Question: I am developing an application which uses google maps api v3 to show markers and infowindows.
Well, I have N markers stored within an array and a global infowindow used to show some information.
The infowindow contents are shown simply by clicking a marker, created in this way:
'''
/* global js stuff */
var g_map = new google.maps.Map(document.getElementById('map-canvas'), mapOptions);
var g_current_popup = new google.maps.InfoWindow({ content: "" });
var g_markers = [];
/* create marker function */
function addMarker(p_infowindow_contents)
{
var l_marker = new google.maps.Marker( all the stuff needed );
google.maps.event.addListener(l_marker, 'click', function()
{
g_current_popup.close(); // if already open, it must be closed and reloaded
g_current_popup.setContent(p_infowindow_contents);
g_current_popup.open(g_map, l_marker);
});
g_markers.push(l_marker);
}
'''
Everything works as expected, except for a little graphical glitch: when the infowindow is appearing, I see the infowindow 'tip' positioned at an unknown location for a tenth of a second, then it disappears and I see the correct infowindow.
Look at this screenshot took just before the tip disappears:

Does anyone experienced something like this?
Could it be some CSS issue?
Thanks
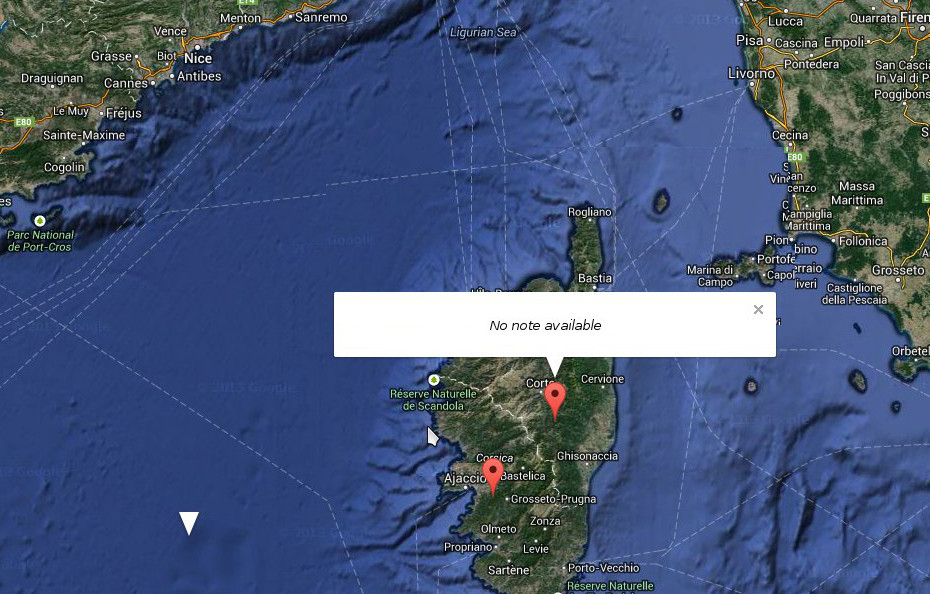
Answer: It does not look like this is a problem with your code, I think it more likely a browser issue. I was able to validate the same thing looking at the infowindow example that Google provides in Firefox, but not in Chrome:
<URL>
it seems to happen more visibly when the map has to scroll to fit the infowindow, but I would say that it is not a requirement for it to do so. It is likely just an artifact with the screen taking a few clock cycles to catch up with the DOM.